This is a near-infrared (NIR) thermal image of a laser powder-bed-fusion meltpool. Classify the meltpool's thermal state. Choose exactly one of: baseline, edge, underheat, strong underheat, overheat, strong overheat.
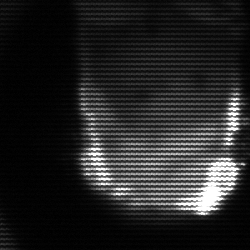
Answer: baseline